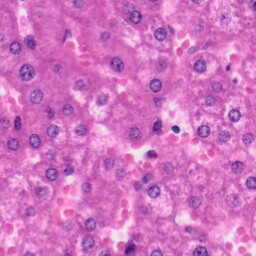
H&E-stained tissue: Liver